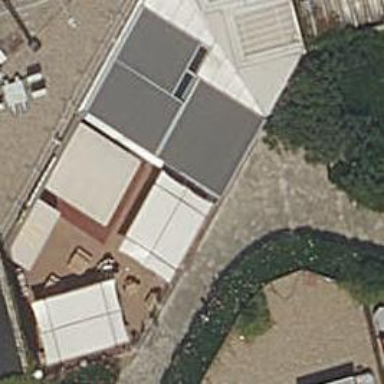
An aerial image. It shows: Restaurant.